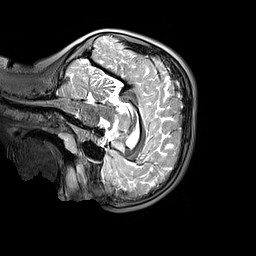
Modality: T2w
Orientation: sagittal
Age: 9
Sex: female
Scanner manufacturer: siemens
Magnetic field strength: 3 T
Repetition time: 3.2 s
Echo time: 0.408 s